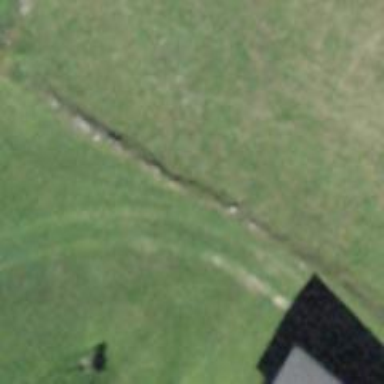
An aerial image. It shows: Unpaved driveway that serves as service road.